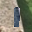
Label: 1